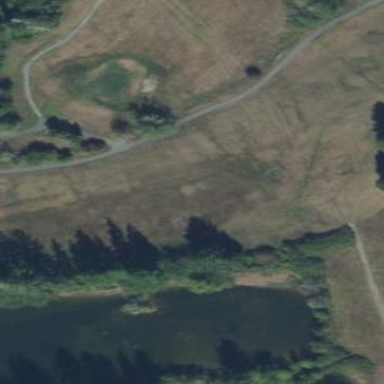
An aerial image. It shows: Golf fairway surrounded by grass.